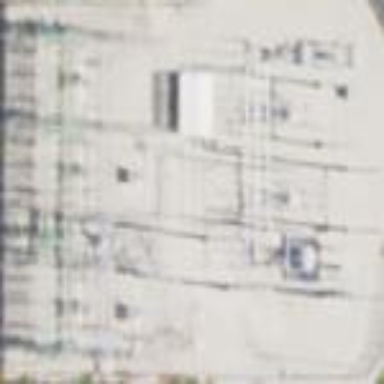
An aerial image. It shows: Distribution-level power substation.